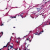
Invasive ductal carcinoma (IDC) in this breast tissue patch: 0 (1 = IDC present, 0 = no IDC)